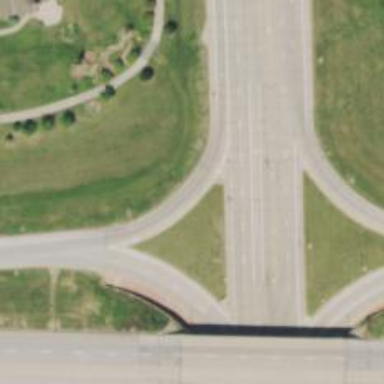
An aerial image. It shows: Primary link highway.